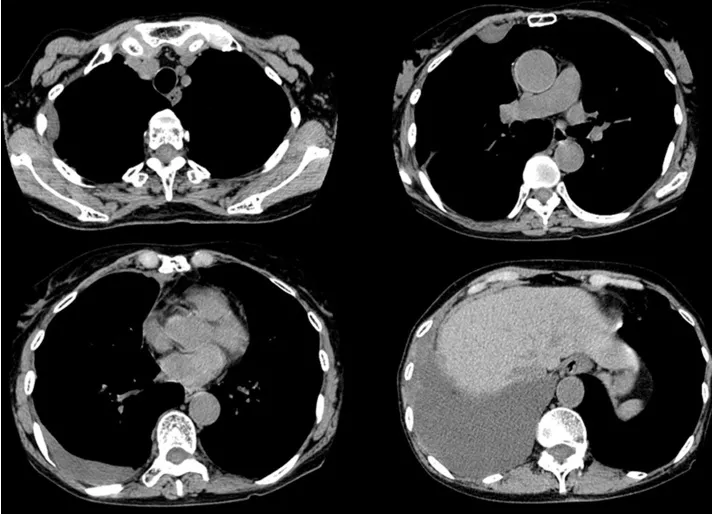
Chest plain CT scans at the first examination by the previous hospital (July 2007). A small amount of pleural effusion is present on the right side. Pleural masses are noted in the right anterior mediastinum and anterior and lateral thoracic regions, and irregular pleural thickening extends from the right mediastinum to the anterior thoracic wall.
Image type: radiology (ct)